Question: Below is my coding, if i checked checkbox all the check boxes are checked and displaying count of records at the first time. in the second time if i checked checkbox am getting count of records but checkboxes are checked
and sort icon in column
JavaScript:
'''
<script>
$(document).ready(function() {
$('#dataTables-example').DataTable({
responsive : true,
});
$("#selectall").click(function() {
$('.case').attr('checked', this.checked);
if ($('.case').attr('checked', this.checked)) {
count = this.checked ? $(".case").length : 0;
username_Must.innerHTML = count;
}
});
$(".case").click(function() {
count = $(".case:checked").length;
if ($(".case").length == $(".case:checked").length) {
$("#selectall").prop("checked", true);
} else {
$("#selectall").prop("checked", false);
}
username_Must.innerHTML = count;
});
});
</script>
'''
HTML:
'''
<table width="100%" class="table table-striped table-bordered table-hover" id="dataTables-example">
<thead>
<tr> <th><input type="checkbox" id="selectall"/></th>
<th>Student Name</th>
<th>Phone</th>
<th>ReferenceId</th>
</tr>
</thead>
<tbody>
<s:iterator value="adminSms">
<tr>
<td><input type="checkbox" class="case" name="case" /></td>
<td><s:property value="studentname" /></td>
<td><s:property value="phone" /></td>
<td><s:property value="ref" /></td>
</tr>
</s:iterator>
</tbody>
</table>
'''
Problem description:

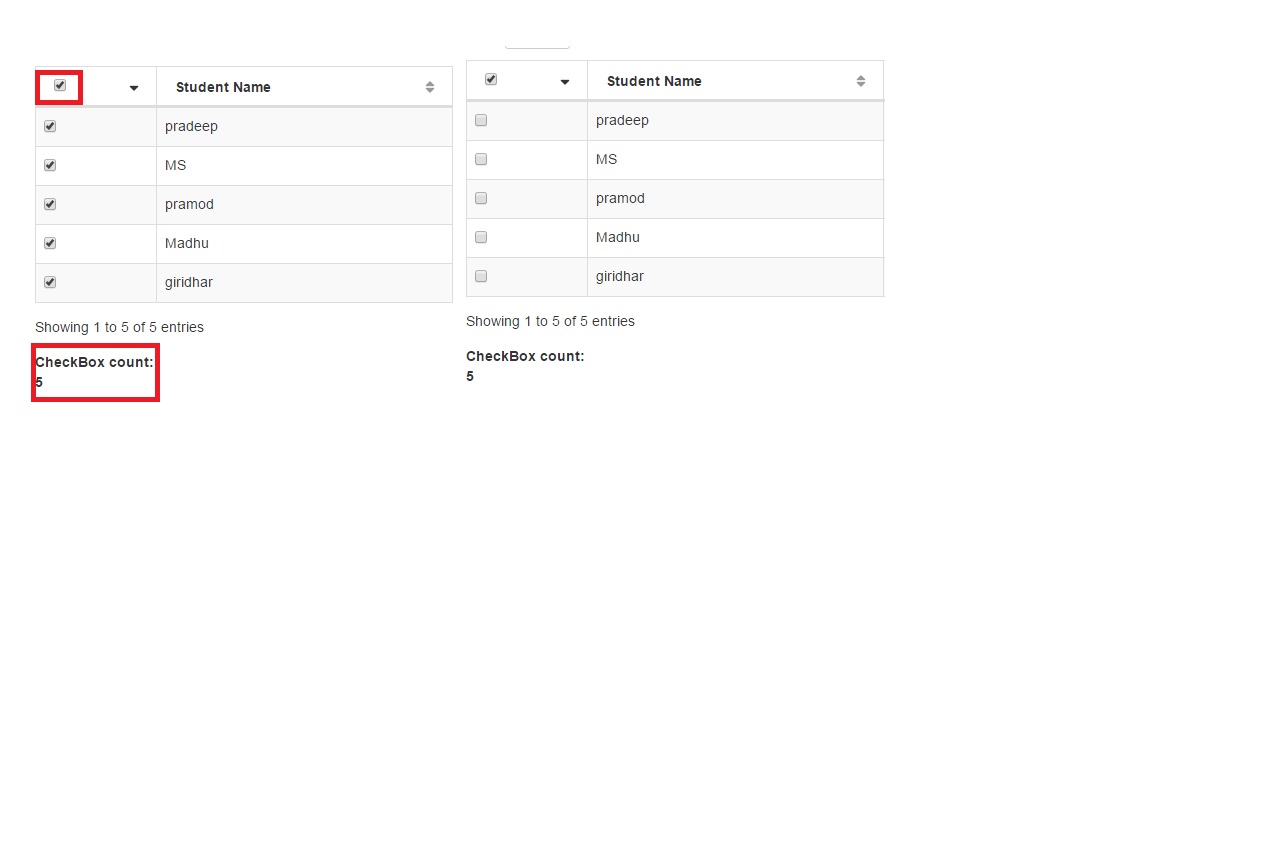
Answer: Add below code for the datatable.
'''
$('#dataTables-example').DataTable({
responsive : true,
"aoColumnDefs": [
{"bSortable": false, "aTargets": 'no-sort'},
]
});
'''
Add 'no-sort' class for the column which you want to disable for sort.
'''
<table width="100%" class="table table-striped table-bordered table-hover"
id="dataTables-example">
<thead>
<tr> <th><input type="checkbox" id="selectall"/></th>
<th class='no-sort'>Student Name</th>
<th>Phone</th>
<th>ReferenceId</th>
</tr>
</thead>
<tbody>
<s:iterator value="adminSms">
<tr>
<td><input type="checkbox" class="case" name="case" /></td>
<td><s:property value="studentname" /></td>
<td><s:property value="phone" /></td>
<td><s:property value="ref" /></td>
</tr>
</s:iterator>
</tbody>
</table>
'''
For Checkbox count:
'''
$("#selectall").click(function() {
$('.case').prop('checked', this.checked);
if ($('.case').prop('checked', this.checked)) {
count = this.checked ? $(".case").length : 0;
username_Must.innerHTML = count;
}
});
$(".case").click(function() {
count = $(".case:checked").length;
if ($(".case").length == $(".case:checked").length) {
$("#selectall").prop("checked", true);
} else {
$("#selectall").prop("checked", false);
}
username_Must.innerHTML = count;
});
'''